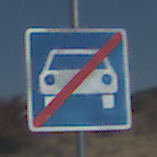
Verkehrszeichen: EndeKraftfahrstrasse
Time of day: Midday
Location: Outdoor (Nature)
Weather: Clear
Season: NotSpecified
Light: Natural